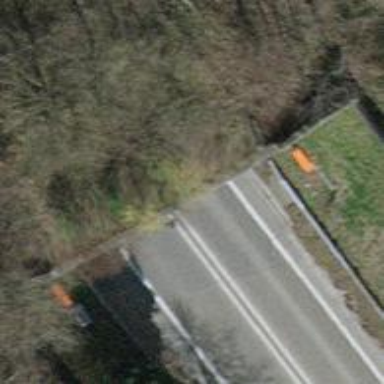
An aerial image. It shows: Road with traffic signals.